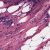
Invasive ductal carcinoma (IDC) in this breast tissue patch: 0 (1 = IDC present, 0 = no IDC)